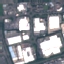
Label: Industrial